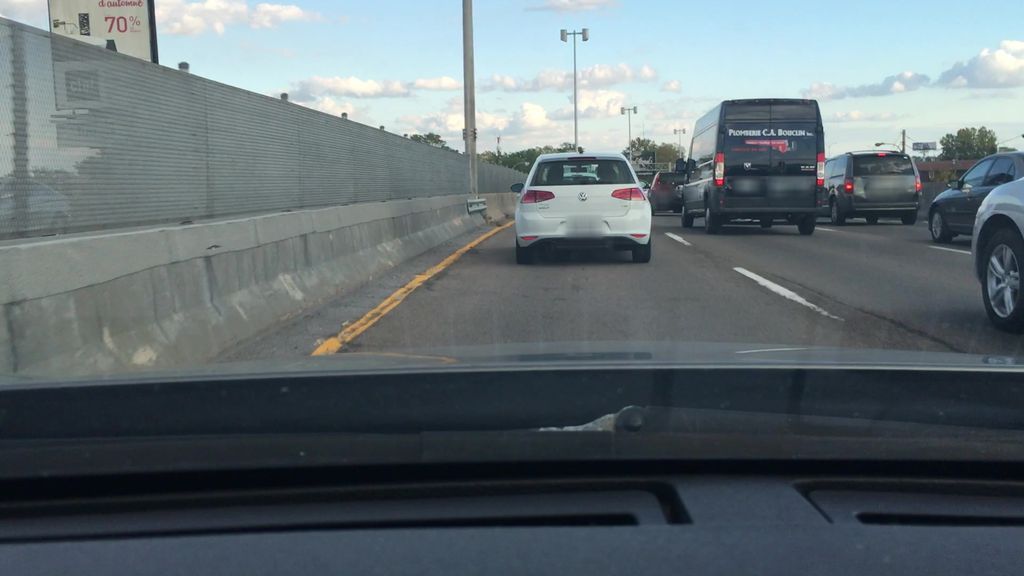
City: montreal